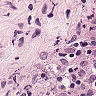
Metastatic tissue present: no